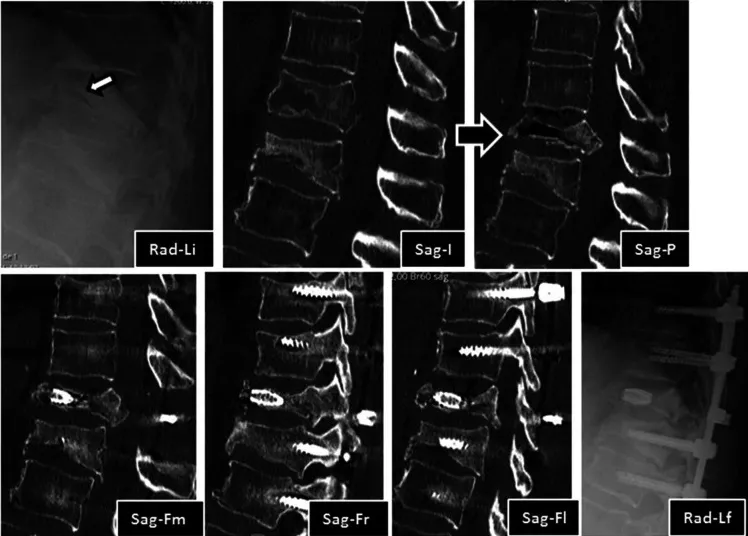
Imaging evolution of the clinical case in lateral view radiography images and sagittal CT sections: Rad-Li:initial radiograph in lateral view, showing T12 and L1 vertebral body flatenning and extensive bone destruction at T12 (arrow); Sag-I:initial median sagittal view of computed tomography, showing acute T12 fracture and old L1 fracture. Note the extensive bone trabeculae destruction at anterior half of the vertebral body; Sag-P:Median sagittal view of tomography, showing T12 vertebral body pseudarthrosis with a large anterior intravertebral cleft and marked posterior wall retropulsion; Sag-Fm:Median sagittal view of CT at 1 year after surgery, showing T12 vertebral body pseudarthrosis filled with stent and signs of T12 laminectomy; Sag-Fr:Right parasagittal view of CT at 1 year after surgery, showing the right stent filled with bone graft and the right pedicular screws, note the pseudarthrosis healing; Sag-Fl:Left parasagittal view of CT at 1 year after surgery, showing the left stent filled with bone graft and the right pedicular screws. Note the pseudarthrosis healing; Rad-Lf:Final radiograph in lateral view at 2 years after surgery, showing T12 stents, adjacent pedicle screws, rods and crosslink.
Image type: radiology (mri)